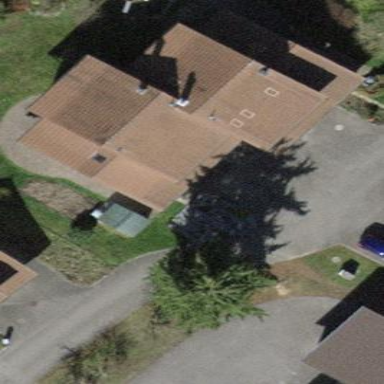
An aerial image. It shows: Semi-detached house with gabled roof.